Question: I am very new to Java so please be patient with me. I have successfully added buttons, labels and even a progress bar to a listview cell. I need to be able to detect when one of the buttons has been clicked. Adding controls to listview content I managed to get from a couple of posts here the code i am using is shown below
'''
import java.io.File;
import java.util.ArrayList;
import java.util.List;
import javafx.application.Application;
import javafx.collections.FXCollections;
import javafx.collections.ObservableList;
import javafx.geometry.Insets;
import javafx.scene.Parent;
import javafx.scene.Scene;
import javafx.scene.control.Button;
import javafx.scene.control.Label;
import javafx.scene.control.ListView;
import javafx.scene.control.ProgressBar;
import javafx.scene.image.Image;
import javafx.scene.image.ImageView;
import javafx.scene.layout.*;
import javafx.stage.Stage;
public class ListViewDemo extends Application {
public static class lvCell extends VBox {
Label labelName = new Label();
Label labelPath = new Label();
Label labelElapse = new Label();
Button buttonPlayPause = new Button();
Button buttonStop = new Button();
ImageView ivStop = new ImageView();
ImageView ivPlay = new ImageView();
Pane buttonSpacer = new Pane();
Pane progressBarSpacer = new Pane();
HBox hbDetail = new HBox();
HBox hbProgress = new HBox();
ProgressBar pbProgress = new ProgressBar();
File filePlay;
File fileStop;
double prefWidth = 10;
double prefHeight = 10;
lvCell(String labelText) {
super();
labelName.setText(labelText);
labelName.setMaxWidth(Double.MAX_VALUE);
labelPath.setMaxWidth(0);
labelPath.setText("Path");
pbProgress.setMaxWidth(Double.MAX_VALUE);
HBox.setHgrow(labelName, Priority.ALWAYS);
HBox.setHgrow(pbProgress, Priority.ALWAYS);
HBox.setMargin(labelName, new Insets(5, 0, 0, 0));
HBox.setMargin(pbProgress, new Insets(0, 0, 0, 0));
labelPath.setVisible(false);
buttonSpacer.setPrefSize(prefWidth, prefHeight);
labelElapse.setPrefSize(50, prefHeight);
labelElapse.setText("Time");;
progressBarSpacer.setPrefSize(prefWidth * 6, prefHeight);
filePlay = new File("src/image/play.png");
fileStop = new File("src/image/stop.png");
Image imagePlay = new Image(filePlay.toURI().toString());
Image imageStop = new Image(fileStop.toURI().toString());
ivPlay.setImage(imagePlay);
ivStop.setImage(imageStop);
ivPlay.setFitHeight(prefHeight);
ivPlay.setFitWidth(prefWidth);
ivStop.setFitHeight(prefHeight);
ivStop.setFitWidth(prefWidth);
buttonPlayPause.setGraphic(ivPlay);
buttonStop.setGraphic(ivStop);
buttonPlayPause.setMaxSize(prefWidth, prefHeight);
buttonStop.setMaxSize(prefWidth, prefHeight);
pbProgress.setMaxHeight(2);
pbProgress.setPrefHeight(2);
hbDetail.getChildren().addAll(buttonPlayPause, buttonStop, buttonSpacer, labelName, labelPath);
hbProgress.getChildren().addAll(progressBarSpacer, pbProgress, labelElapse);
this.getChildren().addAll(hbDetail, hbProgress);
}
}
public Parent createContent() {
BorderPane layout = new BorderPane();
List < lvCell > list = new ArrayList < > ();
for (int i = 0; i < 10; i++) {
list.add(new lvCell("Item " + i));
}
ListView < lvCell > listView = new ListView < lvCell > ();
ObservableList < lvCell > myObservableList = FXCollections.observableList(list);
listView.setItems(myObservableList);
layout.setCenter(listView);
return layout;
}
@Override
public void start(Stage stage) throws Exception {
stage.setScene(new Scene(createContent()));
stage.setWidth(300);
stage.setHeight(200);
stage.show();
}
public static void main(String args[]) {
launch(args);
}
}
'''
The screen looks like this:

Any help will be greatly appreciated.
Thanks in advance, and wishing you a peaceful journey.
Yas
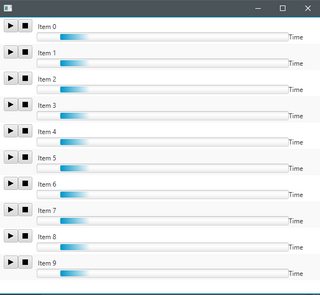
Answer: This is not a class well designed to put into a 'ListView'. An object used as item in a 'ListView' should contain data; the 'ListCell' implementation produced by the 'cellFactory' is responsible for determining the visual representation of the data in the 'ListView'. This way you avoid the creation of nodes for every object reducing the memory footprint, which is exactly what 'ListView' is designed for.
### Simplified example
The data here contains just the progress and some text; it's displayed in a 'ProgressBar' and the 'text' of the cell; an additional button in the cell allows increasing the progress by 0.25 for each click and removing any items reaching a progress of 1.
'''
public class Data {
private final DoubleProperty progress = new SimpleDoubleProperty();
private final String text;
public Data(String text) {
this.text = text;
}
public double getProgress() {
return progress.get();
}
public void setProgress(double value) {
progress.set(value);
}
public String getText() {
return text;
}
public ObservableValue<? extends Number> progressProperty() {
return progress;
}
}
'''
'''
ListView<Data> listView = new ListView<>(someData);
listView.setCellFactory(l -> new ListCell<Data>() {
private final ProgressBar progressBar = new ProgressBar();
private final Button button = new Button("increase");
private final HBox content = new HBox(progressBar, button);
{
button.setOnAction(evt -> {
Data item = getItem();
int index = getIndex();
double progress = item.getProgress() + 0.25;
item.setProgress(progress);
if (progress >= 1) {
getListView().getItems().remove(index);
}
});
}
@Override
protected void updateItem(Data item, boolean empty) {
super.updateItem(item, empty);
progressBar.progressProperty().unbind();
if (item == null) {
setGraphic(null);
setText("");
} else {
setGraphic(content);
setText(item.getText());
progressBar.progressProperty().bind(item.progressProperty());
}
}
});
'''